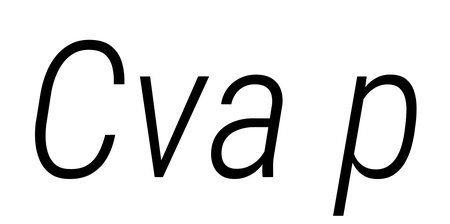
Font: Roboto-Italic_Condensed_Light_Italic